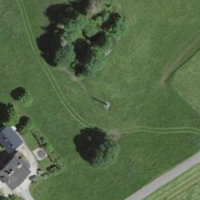
EUNIS habitat code: 24
Species observed at this site:
Succisa pratensis